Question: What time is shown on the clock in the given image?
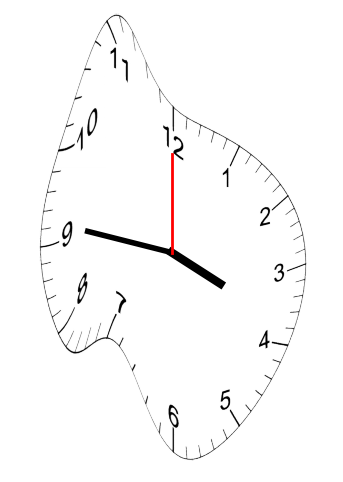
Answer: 03:46:00